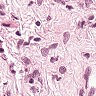
Metastatic tissue present: no